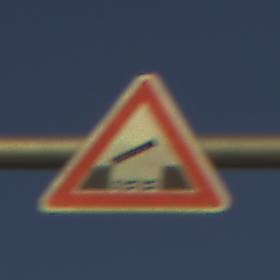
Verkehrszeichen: BeweglicheBruecke
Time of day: SunriseSunset
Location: Outdoor (Nature)
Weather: Clear
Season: NotSpecified
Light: Natural